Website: macys
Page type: payment
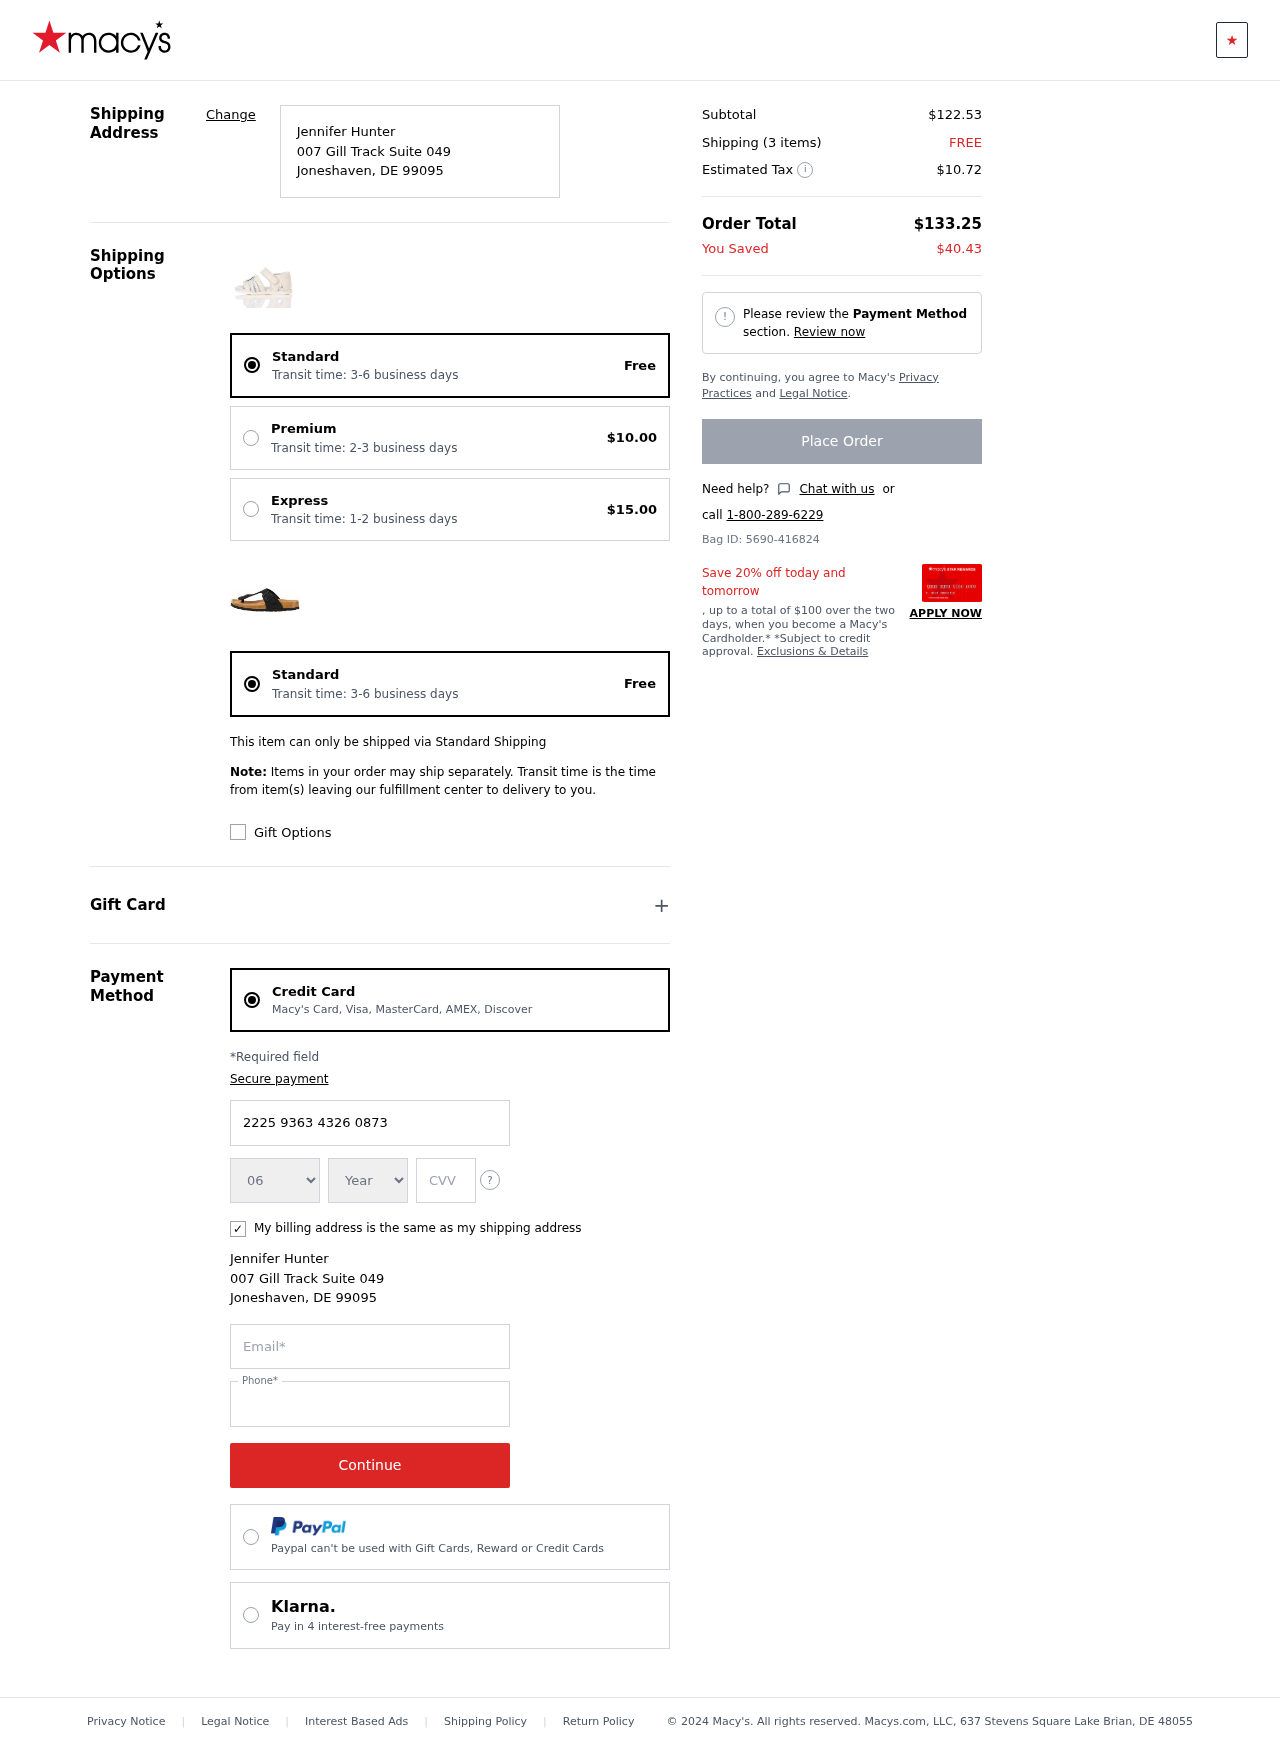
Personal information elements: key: PII_CARD_CVV
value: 572
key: PII_CARD_EXPIRY_MONTH
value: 06
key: PII_CARD_EXPIRY_YEAR
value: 28
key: PII_CARD_NUMBER
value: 2225 9363 4326 0873
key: PII_CITY
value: Joneshaven
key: PII_EMAIL
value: jenniferhunter@hotmail.com
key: PII_FULLNAME
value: Jennifer Hunter
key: PII_PHONE
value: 2016181135
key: PII_POSTCODE
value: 99095
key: PII_STATE_ABBR
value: DE
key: PII_STREET
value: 007 Gill Track Suite 049
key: PII_FULLNAME2
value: Jennifer Hunter
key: PII_CITY2
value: Joneshaven
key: PII_STATE_ABBR2
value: DE
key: PII_POSTCODE_FULL
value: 99095
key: PII_POSTCODE_NUMERIC
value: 99095
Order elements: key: ORDER_DELIVERY_DATE
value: Transit time: 3-6 business days
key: ORDER_SHIPPING_STANDARD
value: Free
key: ORDER_SHIPPING_PREMIUM
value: $10.00
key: ORDER_SHIPPING_EXPRESS
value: $15.00
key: ORDER_DELIVERY_DATE2
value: Transit time: 3-6 business days
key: ORDER_SHIPPING_STANDARD2
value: Free
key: ORDER_SUBTOTAL
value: $122.53
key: ORDER_NUM_ITEMS
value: Shipping (3 items)
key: ORDER_SHIPPING_COST
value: FREE
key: ORDER_TAX
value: $10.72
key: ORDER_TOTAL
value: $133.25
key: ORDER_SAVINGS
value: $40.43
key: ORDER_ID
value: Bag ID: 5690-416824